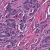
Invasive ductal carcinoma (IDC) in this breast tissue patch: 1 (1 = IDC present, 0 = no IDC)